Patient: sex M, age 47
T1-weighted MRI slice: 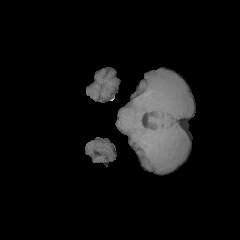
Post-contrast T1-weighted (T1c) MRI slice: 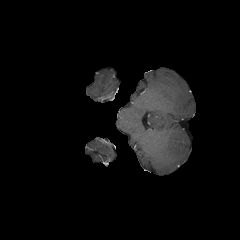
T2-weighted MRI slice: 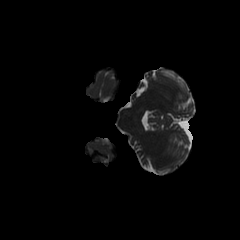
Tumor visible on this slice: no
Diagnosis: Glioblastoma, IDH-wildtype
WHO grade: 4